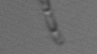
Label: Chaetoceros